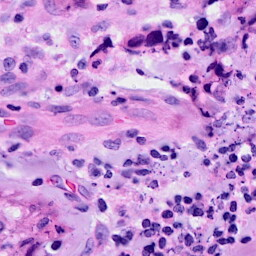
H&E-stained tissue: Breast